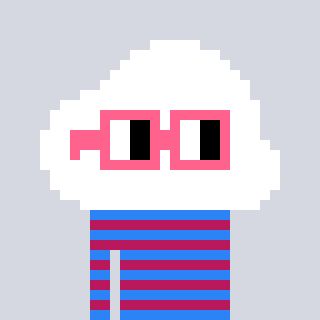
a pixel art character with square pink glasses, a cloud-shaped head and a darkpink-colored body on a cool background